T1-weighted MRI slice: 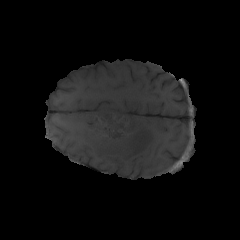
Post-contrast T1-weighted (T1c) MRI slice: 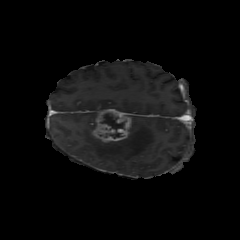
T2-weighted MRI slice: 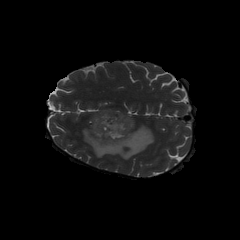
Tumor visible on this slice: yes